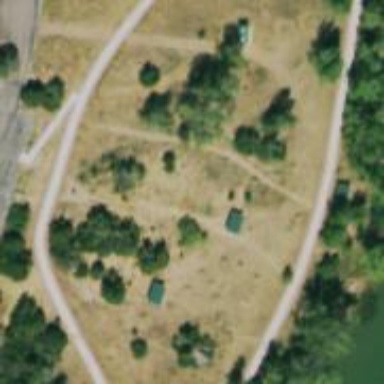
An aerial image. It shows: Picnic site for tourists.